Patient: sex M, age 78
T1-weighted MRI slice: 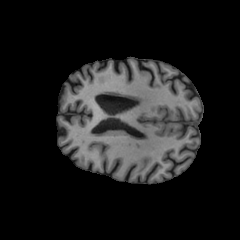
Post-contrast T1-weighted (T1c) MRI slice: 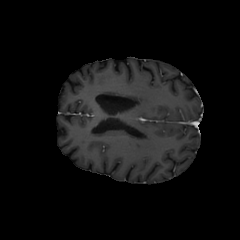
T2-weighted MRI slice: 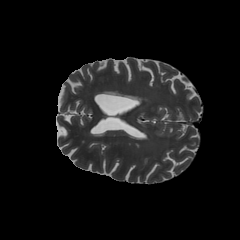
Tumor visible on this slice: no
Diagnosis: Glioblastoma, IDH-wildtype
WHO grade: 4